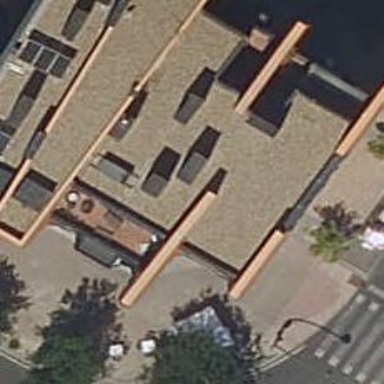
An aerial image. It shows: Restaurant.